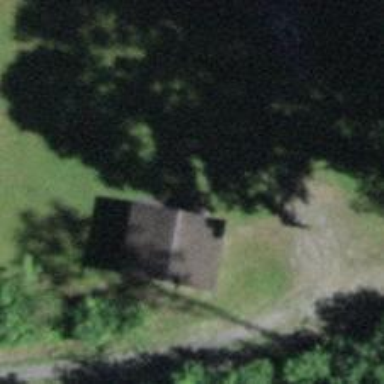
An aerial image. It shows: Picnic table located in leisure land area.